Question: I am trying to compute the principal value of an integral (over s) of 1/((s - q02)*(s - q2)) on [Ecut, inf] with q02 < Ecut < q2. Doing the Principle value by hand (or Mathematica) one obtains the general result
ln((q2-Ecut)/(Ecut-q02)) / (q02 -q2)
In the specific example below this gives the result -1.58637*10^-11. One should also be able to get the same result by splitting the integral in two, integrating up to q2 - eps and then starting from q2 + eps, and then adding the two results (the divergences should cancel). By taking eps smaller and smaller one should recover the result above. When I implement this in scipi using quad however my result converges to the wrong result 6.04685e-11, as I show in the plot of eps vs integral result I include.
Why is quad doing this? even if I have eps = 0 it gives me this wrong result, when I would expect it to give me an error as the thing blows up...
'''
import numpy as np
import matplotlib.pyplot as plt
from scipy.integrate import quad
q02 = 485124412.
Ecut = <PHONE>.
q2 = <PHONE>.
def integrand(s):
return 1/((s - q02)*(s - q2))
xx=[1.,0.1,0.01,0.001,0.0001,0.00001,0.000001,<PHONE>,0.<PHONE>,
0.000000001,<PHONE>,<PHONE>,0.]
integral = [0*y for y in xx]
i=0
for eps in xx:
ans1,err = quad(integrand, Ecut, q2 -eps )
ans2,err= quad(integrand, q2 + eps, np.inf)
integral[i] = ans1 + ans2
i=i+1
plt.semilogx(xx,integral,marker='.')
plt.show()
'''

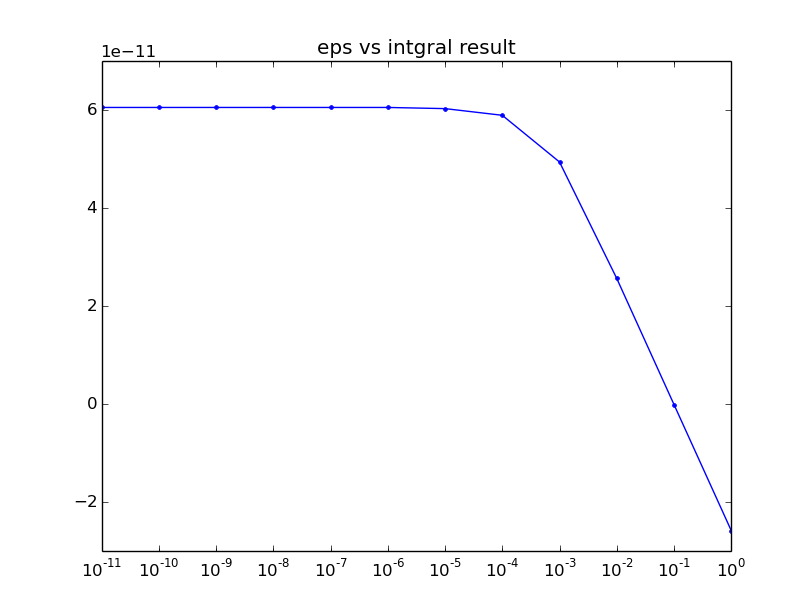
Answer: > One should also be able to get the same result by splitting the integral in two, integrating up to q2 - eps and then starting from q2 + eps, and then adding the two results
Only if computations were perfectly accurate. In numerical practice, what you described is basically the worst thing one could do. You get two large integrals of opposite signs that very nearly cancel each other when added; what is left has more to do with the errors of integration than with actual value of the integral.
I notice you disregarded the error values 'err' in your script, not even printing them out. : they are of size 1e-10, which would already tell you that the final result with "something e-11" is junk.
The Computational Science question <URL>, which is yet another thing that will affect the way the singularity cancels out.
So, an implementation of this approach would be
'''
ans1, err = quad(lambda s: integrand(s) + integrand(2*q2-s), Ecut, q2)
ans2, err = quad(integrand, 2*q2-Ecut, np.inf)
'''
No eps is needed. However, the result is still off: it's about '-2.5e-11'. Turns out, the second integral is the culprit. Unfortunately, the Fourier integral approach doesn't seem to be effective here (or I didn't find a way to make it work). It turns out that providing a large, but finite value as the upper limit leads to a better result, especially if the option 'epsabs' is also used, e.g. 'epsabs=1e-20'.
Better yet, read the <URL>, choosing an appropriate numerical method for them. This still requires a finite upper limit, and a small value of 'epsabs', but the result is pretty accurate:
'''
quad(lambda s: 1/(s - q02), Ecut, 1e9*q2, weight='cauchy', wvar=q2, epsabs=1e-20)
'''
returns '-1.5863735715967363e-11', compared to exact value '-1.5863735704856253e-11'. Notice that the factor 1/(s-q2) does not appear in the integrand above, being relegated to the weight options.